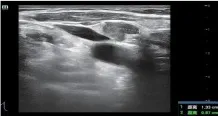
The ultrasound features of cervical lymph nodes at different time points. (C, D) After 2 cycles of EP chemotherapy plus Adebrelimab, increased and enlarged lymph nodes were detected in the right neck IV area, with the largest measuring 1.9 x 1.6 cm and 1.3 x 0.9 cm.
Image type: radiology (ultrasound)